Field crop: maize
Growth stage: 2
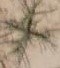
Species: salsola